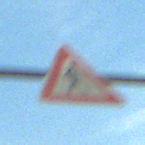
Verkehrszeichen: FussgaengerLinks
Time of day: SunriseSunset
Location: Outdoor (Nature)
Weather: PartlyCloudy
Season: NotSpecified
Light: Natural